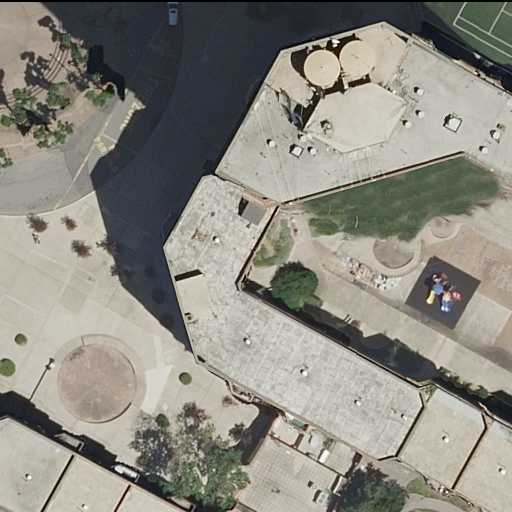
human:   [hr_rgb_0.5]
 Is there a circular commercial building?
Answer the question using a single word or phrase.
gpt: no

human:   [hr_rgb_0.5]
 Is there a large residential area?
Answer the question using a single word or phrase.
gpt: yes

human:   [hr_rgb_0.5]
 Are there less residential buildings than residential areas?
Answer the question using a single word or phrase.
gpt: no

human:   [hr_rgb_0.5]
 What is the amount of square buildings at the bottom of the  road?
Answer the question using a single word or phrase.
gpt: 0

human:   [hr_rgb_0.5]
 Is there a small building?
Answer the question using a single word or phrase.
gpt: no

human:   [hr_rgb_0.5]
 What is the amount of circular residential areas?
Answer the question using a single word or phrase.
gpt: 0

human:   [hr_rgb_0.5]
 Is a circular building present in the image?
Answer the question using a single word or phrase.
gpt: no

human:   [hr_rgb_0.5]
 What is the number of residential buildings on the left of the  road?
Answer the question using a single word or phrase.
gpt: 1

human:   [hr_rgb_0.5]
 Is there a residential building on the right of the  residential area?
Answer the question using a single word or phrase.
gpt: yes

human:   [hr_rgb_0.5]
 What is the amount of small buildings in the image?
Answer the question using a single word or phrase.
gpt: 0

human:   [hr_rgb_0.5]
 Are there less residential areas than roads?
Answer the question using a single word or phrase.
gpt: no

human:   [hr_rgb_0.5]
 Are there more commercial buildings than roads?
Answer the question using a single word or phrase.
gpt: no

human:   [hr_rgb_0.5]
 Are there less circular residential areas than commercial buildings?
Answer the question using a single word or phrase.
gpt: no

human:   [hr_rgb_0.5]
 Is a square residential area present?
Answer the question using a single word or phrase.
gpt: no

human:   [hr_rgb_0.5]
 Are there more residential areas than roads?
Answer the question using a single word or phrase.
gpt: no

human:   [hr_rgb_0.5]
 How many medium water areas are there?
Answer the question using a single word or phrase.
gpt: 0

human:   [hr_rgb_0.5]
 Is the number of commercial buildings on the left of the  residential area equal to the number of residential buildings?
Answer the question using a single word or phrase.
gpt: no

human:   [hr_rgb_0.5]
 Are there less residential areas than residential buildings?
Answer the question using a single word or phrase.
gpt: yes

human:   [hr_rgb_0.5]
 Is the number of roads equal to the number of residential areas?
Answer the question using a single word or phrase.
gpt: yes

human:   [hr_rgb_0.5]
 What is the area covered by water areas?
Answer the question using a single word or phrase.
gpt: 0m2

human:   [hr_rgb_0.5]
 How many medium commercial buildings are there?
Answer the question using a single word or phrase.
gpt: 0

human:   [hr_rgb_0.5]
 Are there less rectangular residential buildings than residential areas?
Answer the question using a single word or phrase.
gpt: no

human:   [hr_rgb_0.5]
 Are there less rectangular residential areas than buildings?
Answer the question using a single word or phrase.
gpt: yes

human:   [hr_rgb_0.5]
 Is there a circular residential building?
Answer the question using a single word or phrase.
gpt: no

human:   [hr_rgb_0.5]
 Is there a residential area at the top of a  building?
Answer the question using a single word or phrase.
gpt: yes

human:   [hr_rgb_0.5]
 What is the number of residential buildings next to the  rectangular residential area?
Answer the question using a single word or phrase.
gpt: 3

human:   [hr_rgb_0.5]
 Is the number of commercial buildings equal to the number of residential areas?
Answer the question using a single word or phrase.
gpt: no

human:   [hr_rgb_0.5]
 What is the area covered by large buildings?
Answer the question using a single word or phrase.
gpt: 2003m2

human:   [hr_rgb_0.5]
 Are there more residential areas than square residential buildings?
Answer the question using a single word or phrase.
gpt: yes

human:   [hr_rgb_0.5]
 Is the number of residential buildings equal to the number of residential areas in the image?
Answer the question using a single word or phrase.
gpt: no

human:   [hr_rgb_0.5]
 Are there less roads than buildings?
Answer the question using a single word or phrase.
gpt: yes

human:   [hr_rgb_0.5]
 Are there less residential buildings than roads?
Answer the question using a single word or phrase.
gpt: no

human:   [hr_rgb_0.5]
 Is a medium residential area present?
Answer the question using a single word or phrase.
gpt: no

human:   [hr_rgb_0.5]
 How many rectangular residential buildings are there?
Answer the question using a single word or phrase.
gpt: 1

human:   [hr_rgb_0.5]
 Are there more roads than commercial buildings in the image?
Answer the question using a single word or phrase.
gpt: yes

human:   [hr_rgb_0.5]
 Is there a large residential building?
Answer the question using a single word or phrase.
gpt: yes